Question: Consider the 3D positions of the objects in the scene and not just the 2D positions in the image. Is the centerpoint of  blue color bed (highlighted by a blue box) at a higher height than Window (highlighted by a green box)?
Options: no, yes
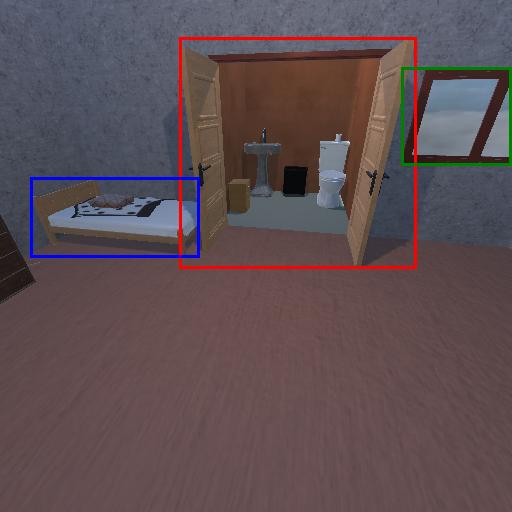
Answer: no